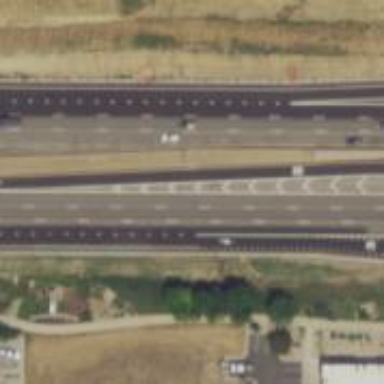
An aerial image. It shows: Smoothly paved trunk highway with grade 1 track type.